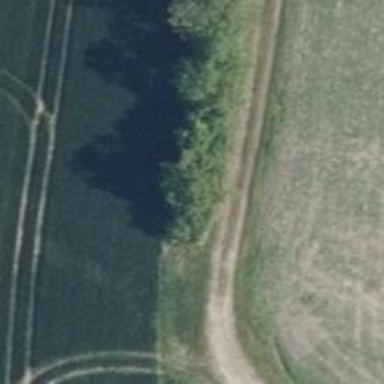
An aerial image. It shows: Row of trees in natural setting.